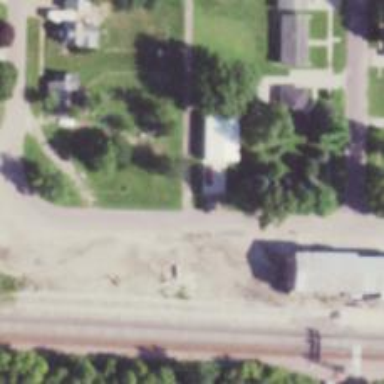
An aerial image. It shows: Alleyway designated as service road.